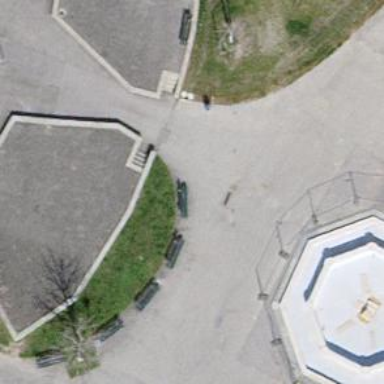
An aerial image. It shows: Bench.